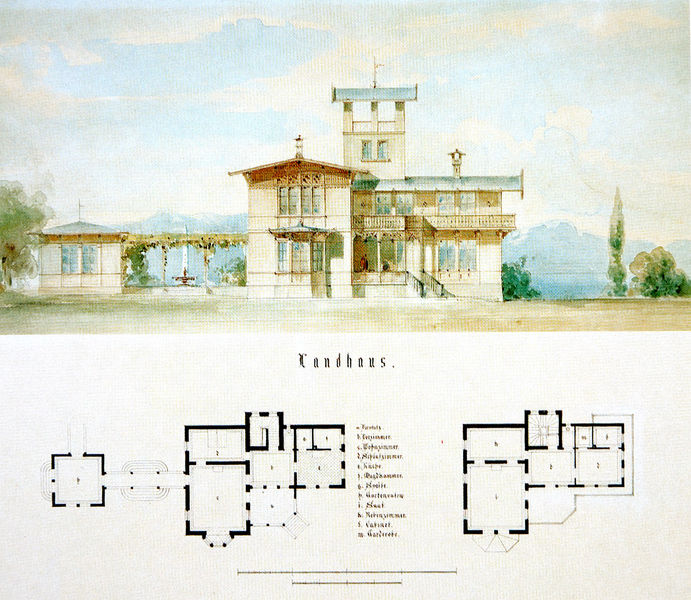
Titel: Entwurf für ein Landhaus
Künstler: August von Voit
Standort: München
Institution: Architekturmuseum der Technischen Universität
Schlagwörter: baum, berg, blau, blätter, himmel, meer, wasser, wolken, aquarell, bäume, gelb, grün, landschaft, menschen, ocker, see, ufer, braun, fenster, hell, hintergrund, orange, pastell, schwarz, skizze, säulen, terasse, weiss, zeichnung, zimmer, dach, gebäude, haus, rot, wolke, architektur, sockel, spitze, hügel, natur, busch, büsche, sonne, boden, wole, innen, klassizismus, zart, brunnen, schornstein, turm, vorbau, garten, ranken, springbrunnen, zypressen, hellblau, balkon, farbig, japan, küste, schrift, papier, modell, ansicht, fassade, italien, süden, fahne, berge, gebirge, giebel, idylle, werbung, romantik, immel, treppe, treppen, wein, jugendstil, spitz, pastellfarben, aufgang, deutsch, durchgang, stufen, exotisch, balkone, anbau, erker, veranda, wohnhaus, orientalisch, türmchen, zypresse, idyllisch, seite, text, beschriftung, koloriert, bleistift, räume, entwurf, villa, karte, weintrauben, anwesen, landhaus, portikus, historismus, etagen, plan, pavillon, pinie, klassik, pavillion, classicisme, laube, legende, säulengang, grundriss, aufriss, architekturzeichnung, maßstab, bauzeichnung, bauplan, architekt, fahnenstange, sockelzone, treppenaufgang, erdgeschoss, obergeschoss, prospekt, grundrisse, nebengebäude, gartenarchitektur, pergola, baume, balkons, blättersach, dachd, gartenlaube, grungriss, nein, keine romantik, villa am see, ächer, übliches drumrum, gebrige, japanismus, grundruss, beschribung, desire, understanding, intrigue, map of the house, feeling of awe, pleasing